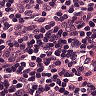
Metastatic tissue present: no